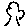
Label: tree